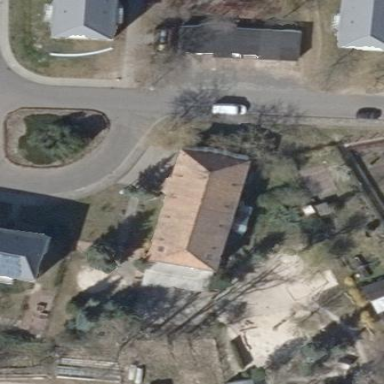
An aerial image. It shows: Kindergarten building.